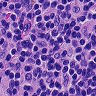
Metastatic tissue present: no